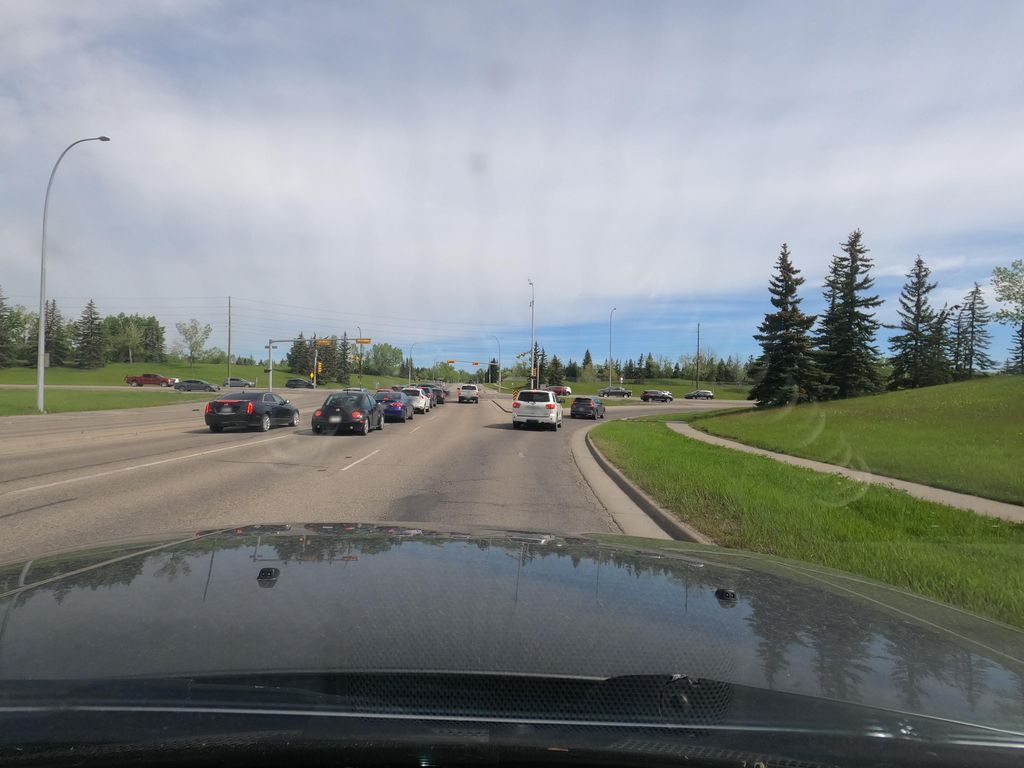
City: calgary